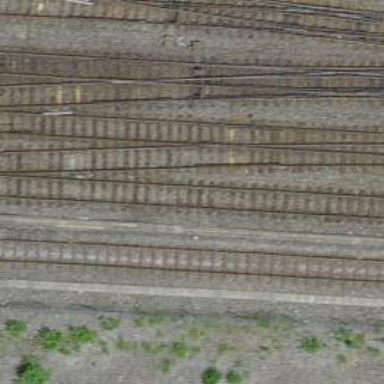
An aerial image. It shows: Single-track railway with electrified contact lines.